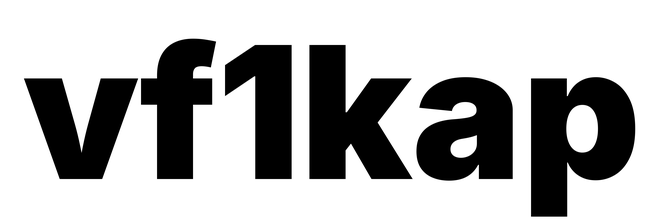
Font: Inter_Black